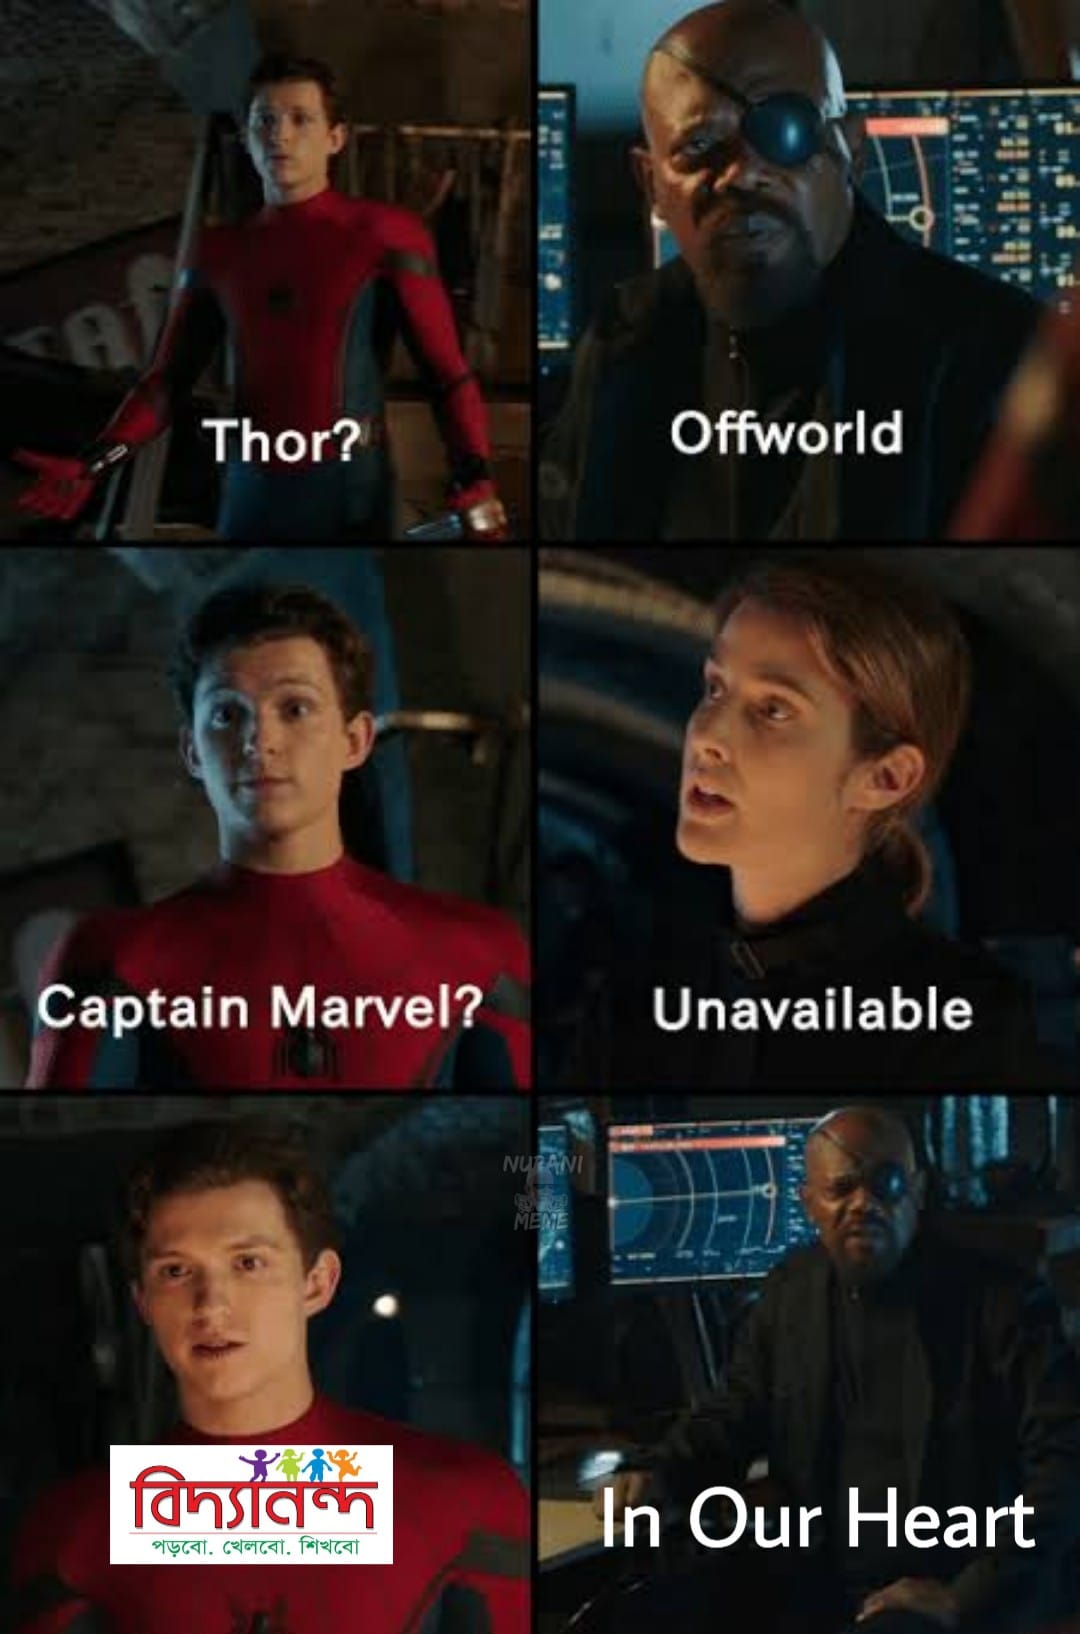
Caption: Thor? Offworld    Captain Marvel ?  Unavailable    বিদ্যানন্দ   In Our Heart
Label: non-hate